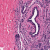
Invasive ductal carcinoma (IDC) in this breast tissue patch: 0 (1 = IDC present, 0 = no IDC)